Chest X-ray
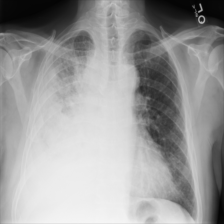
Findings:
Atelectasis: negative
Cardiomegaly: negative
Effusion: positive
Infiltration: positive
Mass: positive
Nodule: negative
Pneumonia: negative
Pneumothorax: negative
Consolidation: negative
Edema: negative
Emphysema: negative
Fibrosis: negative
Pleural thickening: positive
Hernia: negative